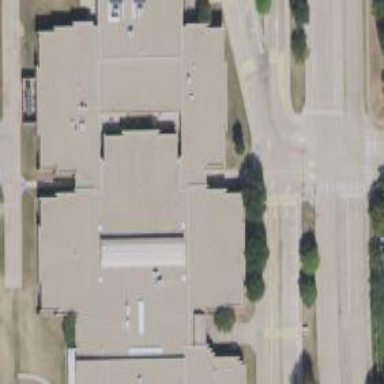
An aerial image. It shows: School building.